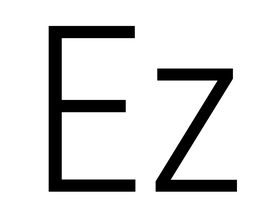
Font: Roboto_Condensed_Light